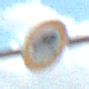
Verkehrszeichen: TatsaechlicheLaenge
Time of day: Midday
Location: Outdoor (Suburban)
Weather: PartlyCloudy
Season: Summer
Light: Natural